Field crop: maize
Growth stage: 2
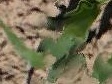
Species: maize